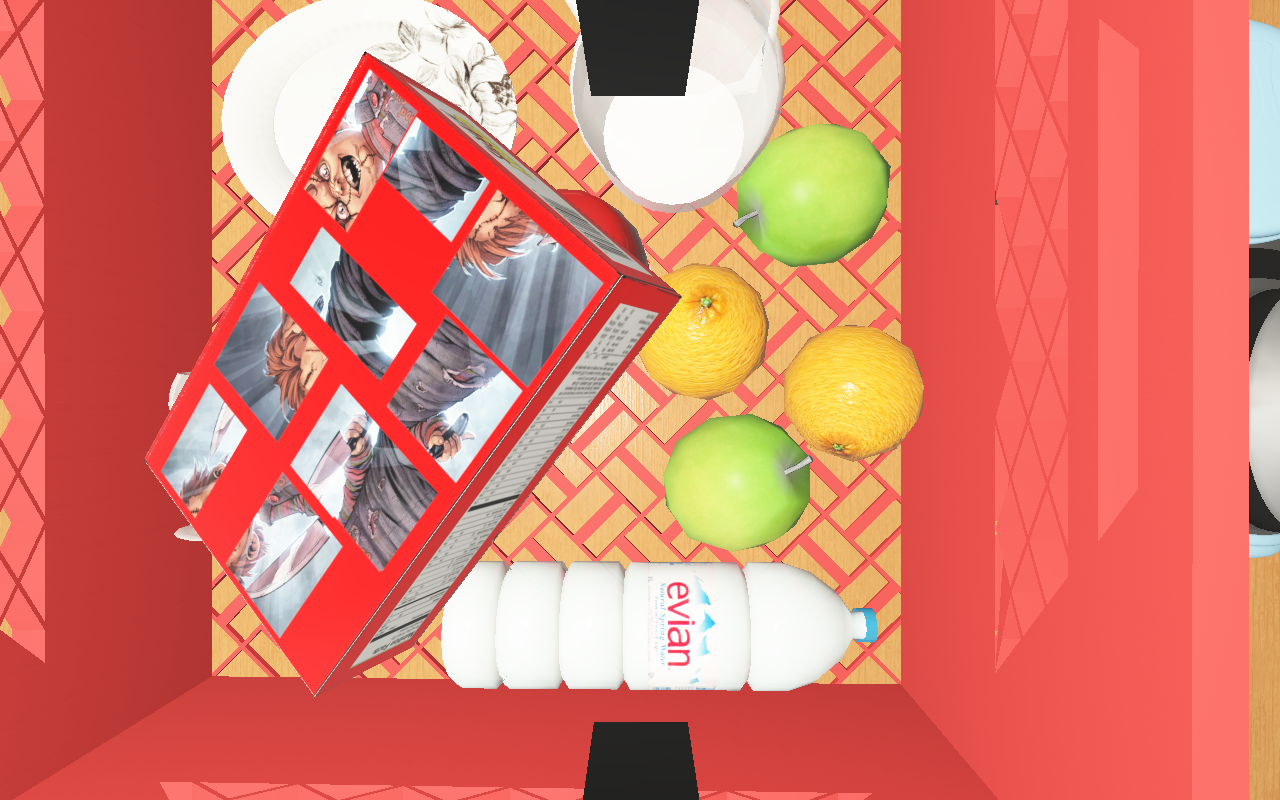
Objects in the scene:
carafe
water bottle
apple
orange
orange
glass
wineglass
cereal box
cereal box
biscuit box